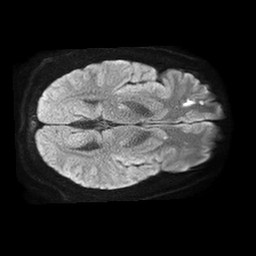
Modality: TRACE
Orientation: axial
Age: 36
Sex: female
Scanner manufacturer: philips
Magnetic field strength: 1.5 T
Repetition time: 4.6 s
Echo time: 0.08517 s